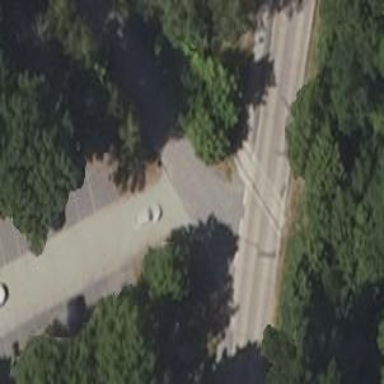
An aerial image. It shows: Road serving as parking aisle.